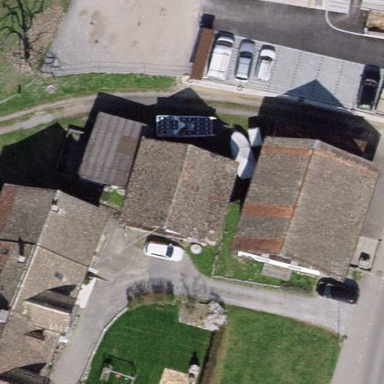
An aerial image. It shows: Building with brown gabled roof.